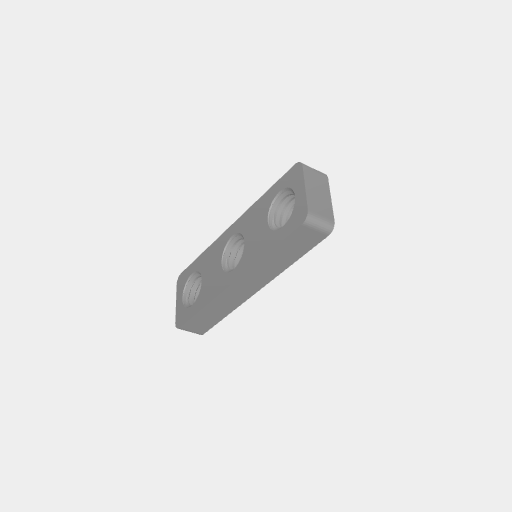
Part: ThreadedPlate1x3H